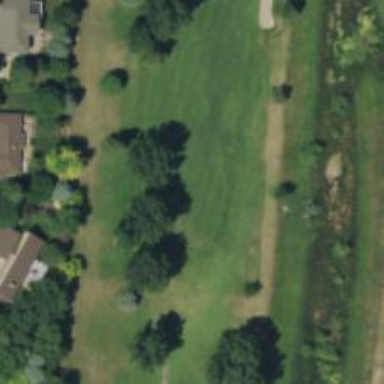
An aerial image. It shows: View of golf hole.